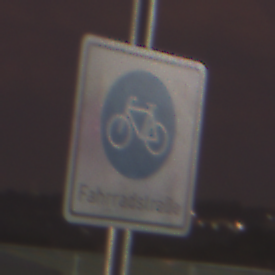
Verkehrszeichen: BeginnFahrradstrasse
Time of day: SunriseSunset
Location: Outdoor (Urban)
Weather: PartlyCloudy
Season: NotSpecified
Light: Artificial